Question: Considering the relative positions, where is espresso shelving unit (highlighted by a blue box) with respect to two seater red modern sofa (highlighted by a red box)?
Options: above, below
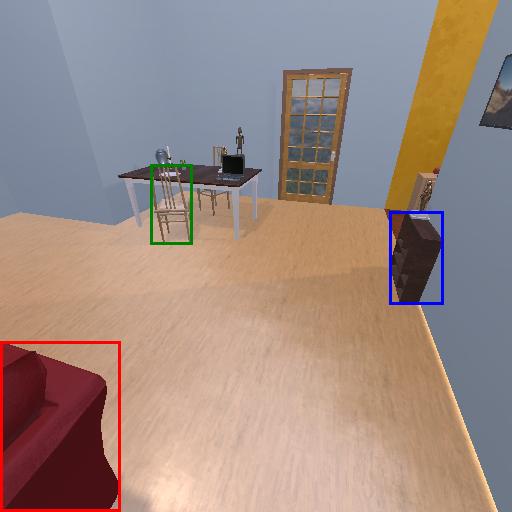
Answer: above